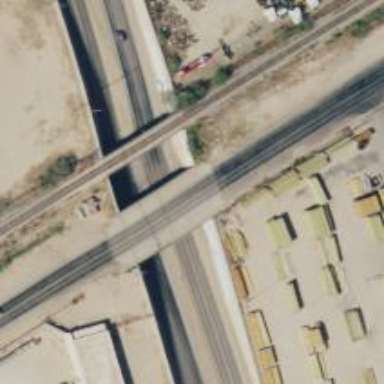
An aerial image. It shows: Tertiary road passing over bridge.